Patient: sex F, age 56
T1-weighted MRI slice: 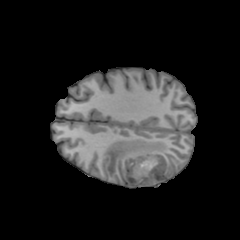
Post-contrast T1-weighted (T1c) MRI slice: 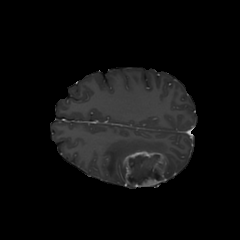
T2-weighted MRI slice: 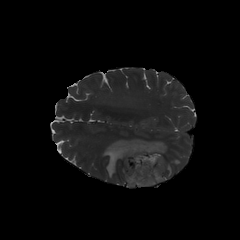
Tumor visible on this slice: yes
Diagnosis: Glioblastoma, IDH-wildtype
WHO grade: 4